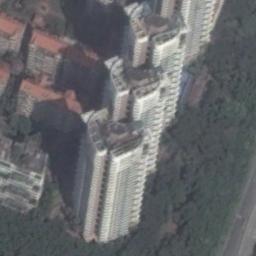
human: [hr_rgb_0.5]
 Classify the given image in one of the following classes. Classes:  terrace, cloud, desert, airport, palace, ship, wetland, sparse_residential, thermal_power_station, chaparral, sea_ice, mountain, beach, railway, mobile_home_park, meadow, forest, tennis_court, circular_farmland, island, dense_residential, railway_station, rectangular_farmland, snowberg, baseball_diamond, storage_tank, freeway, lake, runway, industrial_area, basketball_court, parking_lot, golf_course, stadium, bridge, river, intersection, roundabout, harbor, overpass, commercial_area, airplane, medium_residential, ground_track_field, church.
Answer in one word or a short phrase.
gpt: commercial_area